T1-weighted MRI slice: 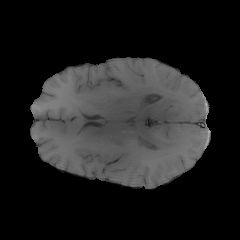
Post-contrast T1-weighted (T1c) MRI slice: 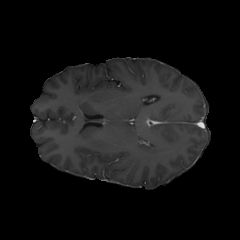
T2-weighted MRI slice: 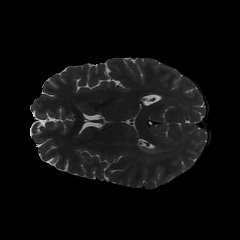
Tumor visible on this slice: yes